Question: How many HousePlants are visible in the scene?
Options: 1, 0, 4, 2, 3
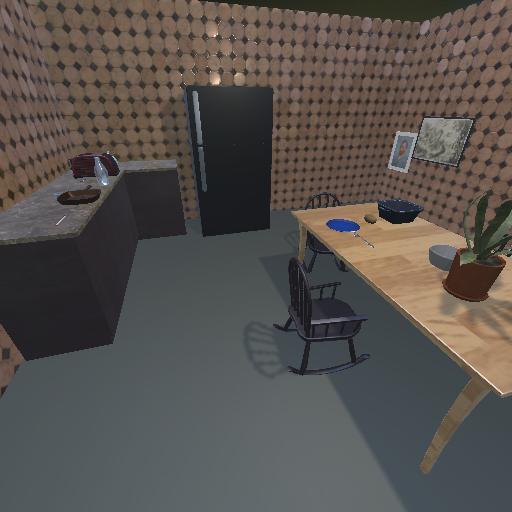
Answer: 1